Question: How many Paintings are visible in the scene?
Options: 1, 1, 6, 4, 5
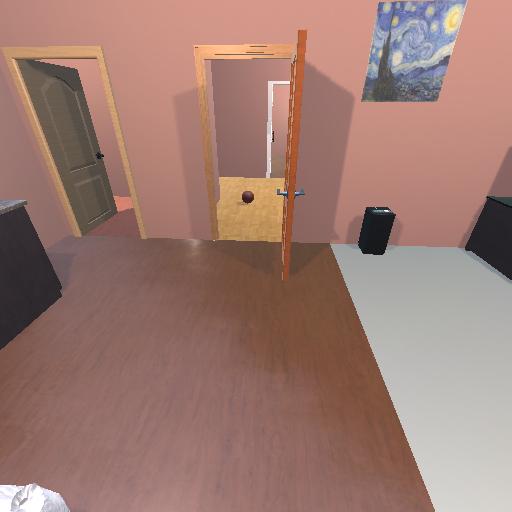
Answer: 1